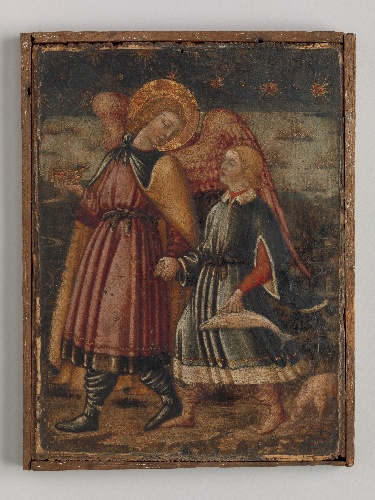
Title: The Archangel Raphael and Tobias
Artist: Neri di Bicci
Artist bio: Italian, Florence 1419–1491 Florence
Date: possibly 1457–63
Object type: Painting
Classification: Paintings
Medium: Tempera and gold on wood
Dimensions: Overall 7 3/4 x 5 3/4 in. (19.7 x 14.6 cm); painted surface 7 3/8 x 5 1/2 in. (18.7 x 14 cm)
Department: Robert Lehman Collection
Credit line: Robert Lehman Collection, 1975
Accession year: 1975
Repository: Metropolitan Museum of Art, New York, NY
Tags: Angels|Men|Fish